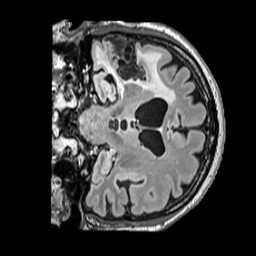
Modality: FLAIR
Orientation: coronal
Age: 71
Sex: male
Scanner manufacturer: siemens
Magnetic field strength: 3 T
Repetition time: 5 s
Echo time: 0.387 s